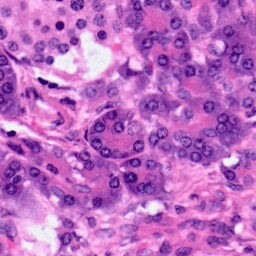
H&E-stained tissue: Pancreatic